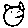
Label: cat